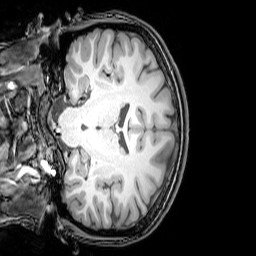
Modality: T1w
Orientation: coronal
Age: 22
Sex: female
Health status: healthy
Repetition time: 0.081 s
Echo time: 0.037 s